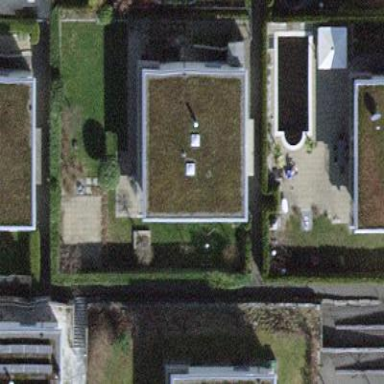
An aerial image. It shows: Detached building with flat roof.